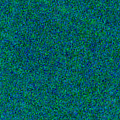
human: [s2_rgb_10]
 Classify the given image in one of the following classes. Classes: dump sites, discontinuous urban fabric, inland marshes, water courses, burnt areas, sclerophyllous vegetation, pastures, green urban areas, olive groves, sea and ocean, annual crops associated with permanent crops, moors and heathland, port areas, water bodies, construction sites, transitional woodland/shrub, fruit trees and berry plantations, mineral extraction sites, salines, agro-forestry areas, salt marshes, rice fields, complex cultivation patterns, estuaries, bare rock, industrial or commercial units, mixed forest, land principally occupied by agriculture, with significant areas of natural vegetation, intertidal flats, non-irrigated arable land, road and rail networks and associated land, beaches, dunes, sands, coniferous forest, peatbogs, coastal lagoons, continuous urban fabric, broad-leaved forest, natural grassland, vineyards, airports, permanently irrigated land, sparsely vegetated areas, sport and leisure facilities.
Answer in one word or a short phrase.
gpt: sea and ocean